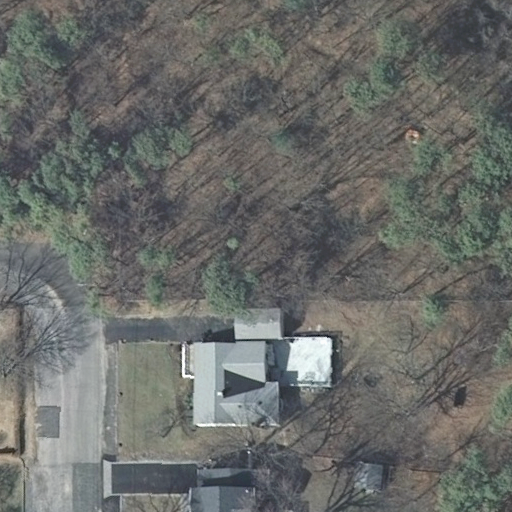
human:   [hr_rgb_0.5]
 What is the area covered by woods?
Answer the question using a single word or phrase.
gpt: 10599m2

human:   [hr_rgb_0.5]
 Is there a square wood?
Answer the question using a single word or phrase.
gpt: no

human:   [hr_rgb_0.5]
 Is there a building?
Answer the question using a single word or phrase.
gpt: yes

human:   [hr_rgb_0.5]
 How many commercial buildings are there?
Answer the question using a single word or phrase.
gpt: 0

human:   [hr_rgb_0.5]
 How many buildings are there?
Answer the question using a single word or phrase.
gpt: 3

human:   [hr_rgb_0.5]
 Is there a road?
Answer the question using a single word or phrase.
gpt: yes

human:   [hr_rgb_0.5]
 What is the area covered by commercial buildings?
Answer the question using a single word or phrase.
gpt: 0m2

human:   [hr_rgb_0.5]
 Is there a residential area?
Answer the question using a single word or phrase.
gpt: yes

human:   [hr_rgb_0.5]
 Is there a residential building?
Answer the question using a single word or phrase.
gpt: yes

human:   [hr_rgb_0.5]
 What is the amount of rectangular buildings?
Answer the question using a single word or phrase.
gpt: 1

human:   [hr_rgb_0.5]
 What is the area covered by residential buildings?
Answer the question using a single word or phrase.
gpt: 613m2

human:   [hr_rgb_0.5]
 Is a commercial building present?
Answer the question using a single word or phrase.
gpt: no

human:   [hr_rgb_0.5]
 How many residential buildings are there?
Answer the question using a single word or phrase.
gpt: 2

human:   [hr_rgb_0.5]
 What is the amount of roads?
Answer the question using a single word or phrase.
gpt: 1

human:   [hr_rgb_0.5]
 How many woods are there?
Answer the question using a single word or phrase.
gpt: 1

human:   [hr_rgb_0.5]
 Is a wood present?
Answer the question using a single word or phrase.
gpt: yes

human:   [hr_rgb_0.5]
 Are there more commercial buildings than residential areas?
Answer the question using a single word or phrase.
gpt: no

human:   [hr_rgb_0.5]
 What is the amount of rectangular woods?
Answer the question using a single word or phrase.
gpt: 1

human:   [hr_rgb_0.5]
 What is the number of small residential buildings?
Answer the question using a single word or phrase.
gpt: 0

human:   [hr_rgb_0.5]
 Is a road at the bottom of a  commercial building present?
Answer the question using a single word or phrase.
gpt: no

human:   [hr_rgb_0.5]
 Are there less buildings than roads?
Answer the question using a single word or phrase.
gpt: no

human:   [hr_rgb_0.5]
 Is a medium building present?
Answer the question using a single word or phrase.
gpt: yes

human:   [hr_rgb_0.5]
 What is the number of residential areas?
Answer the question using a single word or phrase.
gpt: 1

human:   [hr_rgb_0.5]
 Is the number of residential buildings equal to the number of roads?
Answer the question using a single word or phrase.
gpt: no

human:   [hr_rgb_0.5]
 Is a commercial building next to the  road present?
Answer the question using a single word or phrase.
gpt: no

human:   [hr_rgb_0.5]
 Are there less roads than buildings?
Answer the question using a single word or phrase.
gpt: yes

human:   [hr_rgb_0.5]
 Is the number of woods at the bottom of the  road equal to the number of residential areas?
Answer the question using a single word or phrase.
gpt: no

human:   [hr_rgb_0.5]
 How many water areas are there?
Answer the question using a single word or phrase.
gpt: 0

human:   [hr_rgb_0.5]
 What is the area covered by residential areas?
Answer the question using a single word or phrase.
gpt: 10599m2

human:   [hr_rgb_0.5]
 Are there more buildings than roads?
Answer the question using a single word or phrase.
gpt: yes

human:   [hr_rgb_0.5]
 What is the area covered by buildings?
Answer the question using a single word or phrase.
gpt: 642m2

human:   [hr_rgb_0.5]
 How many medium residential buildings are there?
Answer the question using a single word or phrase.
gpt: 1

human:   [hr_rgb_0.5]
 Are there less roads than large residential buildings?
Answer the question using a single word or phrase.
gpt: no

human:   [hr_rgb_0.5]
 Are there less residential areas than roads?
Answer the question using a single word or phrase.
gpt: no

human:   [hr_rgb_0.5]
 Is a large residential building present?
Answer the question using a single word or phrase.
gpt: yes

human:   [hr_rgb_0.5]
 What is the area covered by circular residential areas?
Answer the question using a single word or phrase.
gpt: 0m2

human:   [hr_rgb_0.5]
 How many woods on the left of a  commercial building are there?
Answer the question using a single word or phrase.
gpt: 0

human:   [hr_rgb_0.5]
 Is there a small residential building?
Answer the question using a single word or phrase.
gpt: no

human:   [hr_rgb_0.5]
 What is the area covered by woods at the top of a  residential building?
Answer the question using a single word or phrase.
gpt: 10599m2

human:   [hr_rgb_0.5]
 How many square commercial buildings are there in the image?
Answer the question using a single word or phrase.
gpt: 0

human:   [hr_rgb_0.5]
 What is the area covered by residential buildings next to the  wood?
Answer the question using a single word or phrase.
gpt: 613m2

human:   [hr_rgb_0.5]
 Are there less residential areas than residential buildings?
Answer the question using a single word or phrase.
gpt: yes

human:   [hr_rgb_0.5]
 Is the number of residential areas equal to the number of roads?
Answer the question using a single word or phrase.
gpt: yes

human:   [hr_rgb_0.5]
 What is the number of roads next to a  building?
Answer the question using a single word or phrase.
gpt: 1

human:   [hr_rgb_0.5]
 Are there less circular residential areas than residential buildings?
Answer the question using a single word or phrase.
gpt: yes

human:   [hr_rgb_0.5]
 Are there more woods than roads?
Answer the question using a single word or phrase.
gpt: no

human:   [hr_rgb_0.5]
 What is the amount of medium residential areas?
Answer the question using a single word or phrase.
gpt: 0

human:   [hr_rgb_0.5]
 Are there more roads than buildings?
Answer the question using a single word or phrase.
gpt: no

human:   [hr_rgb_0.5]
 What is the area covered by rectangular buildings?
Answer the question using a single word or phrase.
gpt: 28m2

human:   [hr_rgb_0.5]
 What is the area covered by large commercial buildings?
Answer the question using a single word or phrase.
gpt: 0m2

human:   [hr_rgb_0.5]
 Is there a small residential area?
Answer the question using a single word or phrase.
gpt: no

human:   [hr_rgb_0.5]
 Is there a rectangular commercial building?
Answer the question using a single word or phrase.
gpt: no

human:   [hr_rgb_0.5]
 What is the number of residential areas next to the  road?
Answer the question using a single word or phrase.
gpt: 1

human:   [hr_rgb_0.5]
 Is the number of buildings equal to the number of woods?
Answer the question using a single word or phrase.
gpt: no

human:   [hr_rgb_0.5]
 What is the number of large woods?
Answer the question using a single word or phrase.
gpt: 1

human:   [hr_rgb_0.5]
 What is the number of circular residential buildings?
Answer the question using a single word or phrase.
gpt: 0

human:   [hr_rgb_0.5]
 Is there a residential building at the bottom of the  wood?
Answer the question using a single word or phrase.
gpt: yes

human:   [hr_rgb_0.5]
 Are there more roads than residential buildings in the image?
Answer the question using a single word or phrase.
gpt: no

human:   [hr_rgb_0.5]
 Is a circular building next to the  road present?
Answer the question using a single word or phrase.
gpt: no

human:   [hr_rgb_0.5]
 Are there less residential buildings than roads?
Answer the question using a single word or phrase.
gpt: no

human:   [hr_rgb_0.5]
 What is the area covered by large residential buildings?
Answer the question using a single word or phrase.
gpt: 500m2

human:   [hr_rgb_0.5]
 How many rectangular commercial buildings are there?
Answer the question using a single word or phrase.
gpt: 0

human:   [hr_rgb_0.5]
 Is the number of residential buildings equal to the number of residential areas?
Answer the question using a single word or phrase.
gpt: no

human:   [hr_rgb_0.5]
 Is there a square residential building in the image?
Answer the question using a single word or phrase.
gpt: no